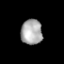
Tissue: lung
Cell type: Epithelial cells
Senescence score: 0.1987
Nuclear area (px): 533
Mean DAPI intensity: 169.03